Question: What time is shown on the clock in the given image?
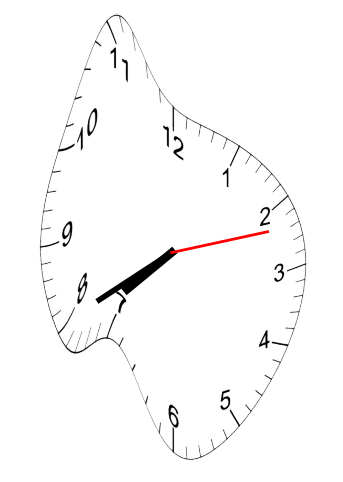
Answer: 07:40:12